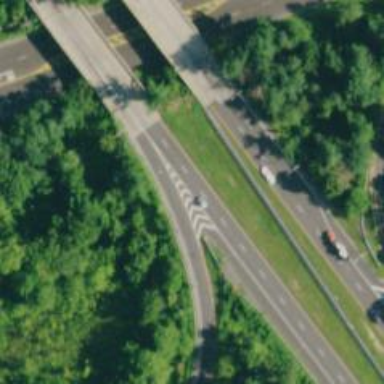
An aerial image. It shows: Motorway junction.